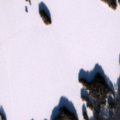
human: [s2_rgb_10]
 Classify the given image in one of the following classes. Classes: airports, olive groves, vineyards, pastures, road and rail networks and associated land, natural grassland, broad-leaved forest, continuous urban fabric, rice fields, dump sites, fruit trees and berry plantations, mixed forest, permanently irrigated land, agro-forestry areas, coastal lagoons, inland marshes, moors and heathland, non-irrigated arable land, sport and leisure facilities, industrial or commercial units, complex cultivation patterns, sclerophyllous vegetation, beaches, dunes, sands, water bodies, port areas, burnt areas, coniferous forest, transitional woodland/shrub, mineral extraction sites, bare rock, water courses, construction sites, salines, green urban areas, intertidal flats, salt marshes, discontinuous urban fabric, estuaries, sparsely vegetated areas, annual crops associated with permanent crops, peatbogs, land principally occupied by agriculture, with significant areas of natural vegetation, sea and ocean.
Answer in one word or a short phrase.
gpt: land principally occupied by agriculture, with significant areas of natural vegetation, coniferous forest, mixed forest, water bodies